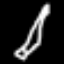
Label: pencil